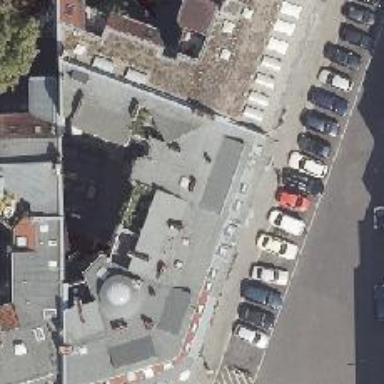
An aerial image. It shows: Love hotel.